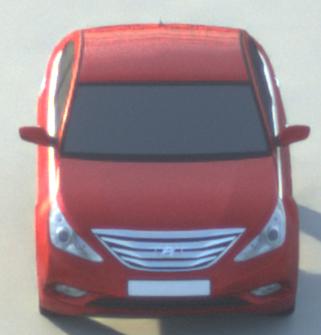
Make: Hyundai
Model: Sonata
Detailed model: Gen. 6 YF
Model produced from: 2009
Model produced until: 2016
Doors: 4
Color: red
Road condition: dry road
Daytime: sunrise or sunset
Contrast: low contrast